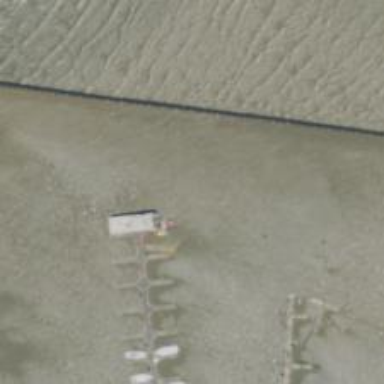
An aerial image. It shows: Footway leading to man-made pier.